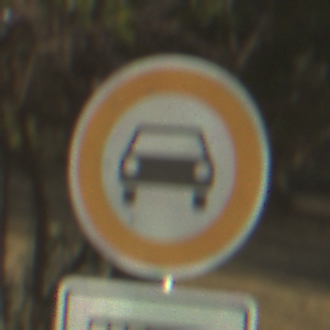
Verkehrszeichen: VerbotKraftwagen
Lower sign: MehrspurigeFahrzeugeFrei5
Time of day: SunriseSunset
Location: Outdoor (Nature)
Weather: Clear
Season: NotSpecified
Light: Natural